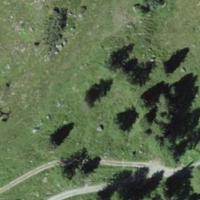
EUNIS habitat code: 43
Species observed at this site:
Vaccinium myrtillus